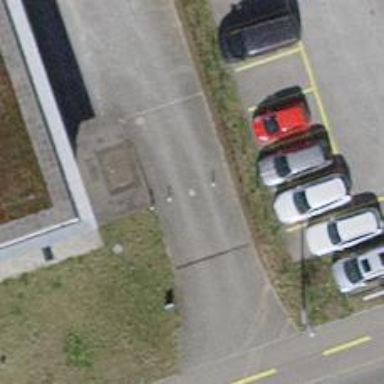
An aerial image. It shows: Bollard barrier.